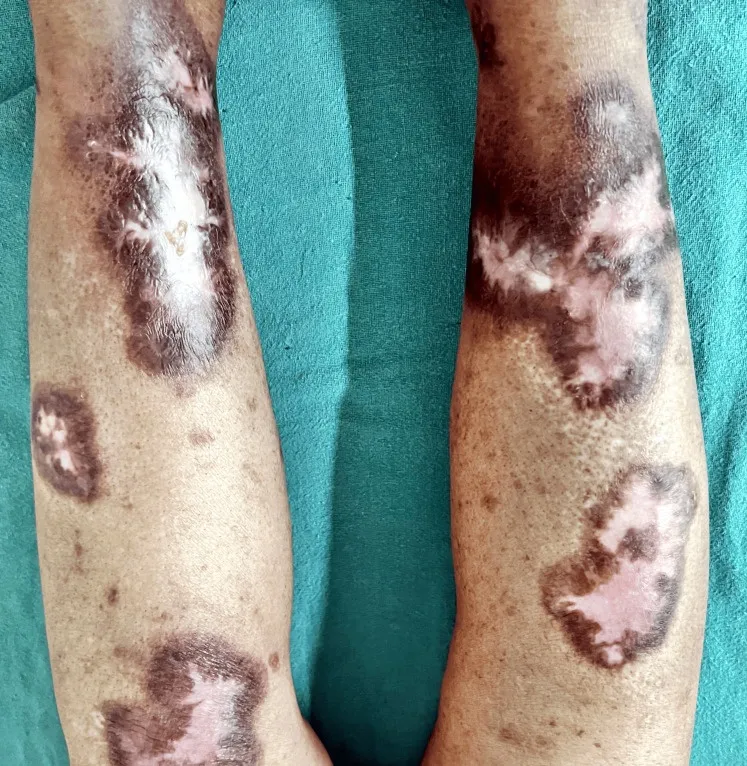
Multiple well-defined healed hyperpigmented patches with central depigmentation of various sizes present over bilateral lower limb (after three weeks of treatment).
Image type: medical_photograph (skin_photograph)